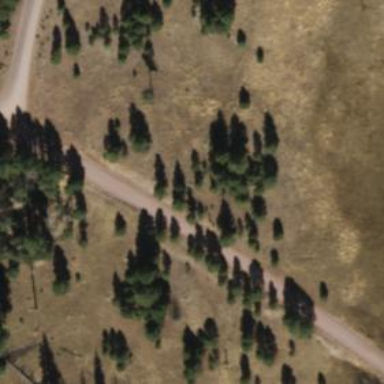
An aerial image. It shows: Unclassified road.